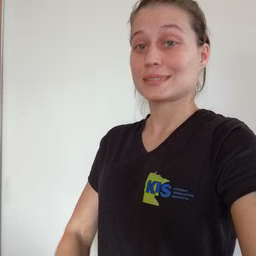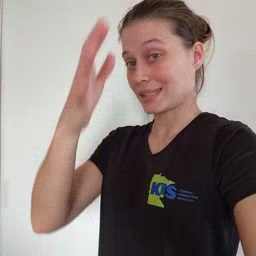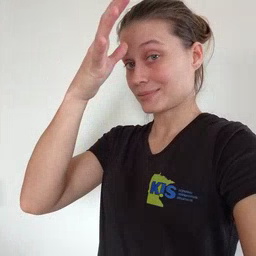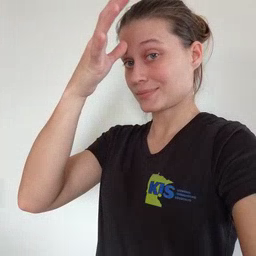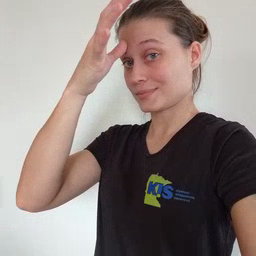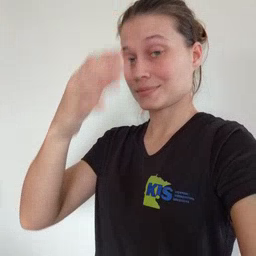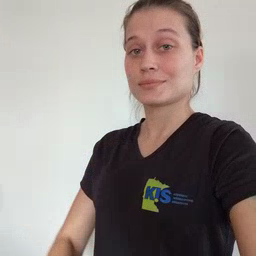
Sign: dad